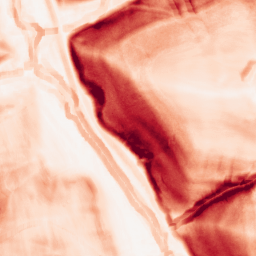
Category: morphological
Decomposition family: morphological_gradient
Decomposition parameters: size: 7
shape: square
Upsampling method: cubic_catmull_rom
Upsampling parameters: scale: 4
Upsampling scale: 4